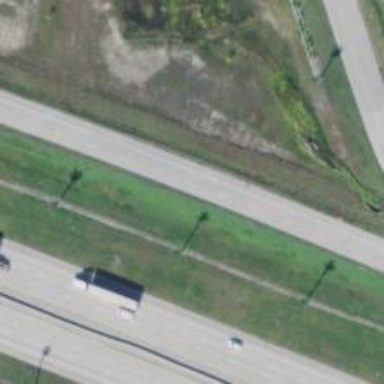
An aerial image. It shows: Secondary road with frontage road alongside.